Interaction volume radius: 10 \u00c5
Interaction volume height: 20 \u00c5
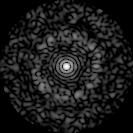
Disorder parameter: 0.8329